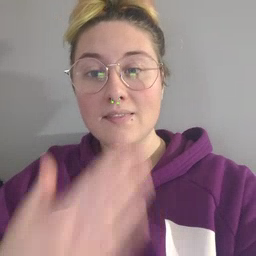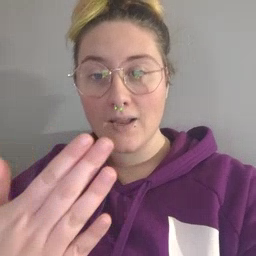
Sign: thankyou